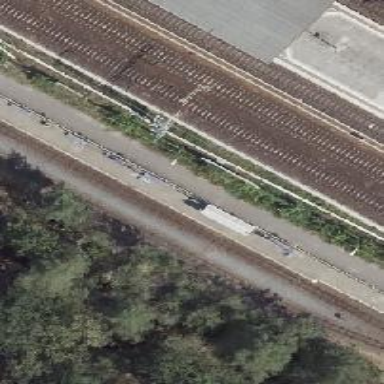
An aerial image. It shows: Public transport stop position along the railway.